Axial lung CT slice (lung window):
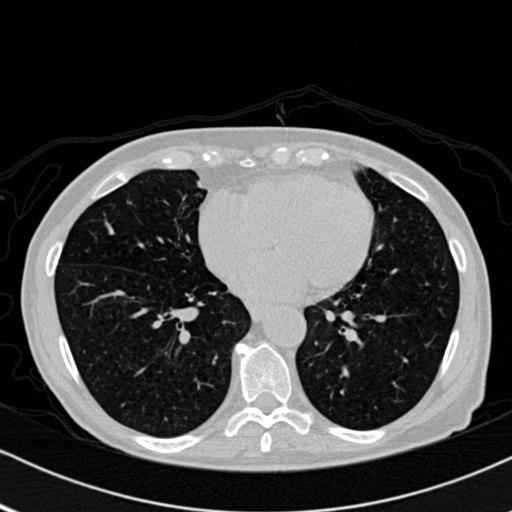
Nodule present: no